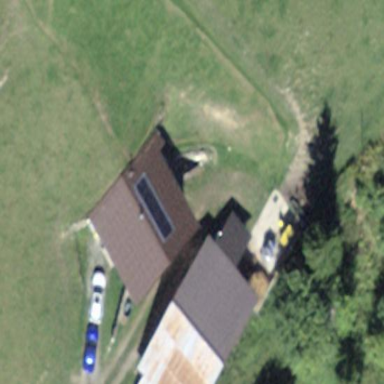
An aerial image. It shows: Farm auxiliary building.